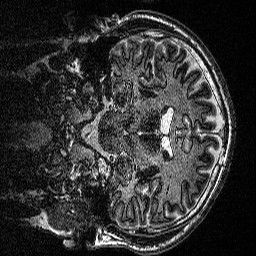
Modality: MP2RAGE
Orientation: coronal
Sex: male
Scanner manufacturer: siemens
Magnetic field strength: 3 T
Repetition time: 5 s
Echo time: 0.00292 s